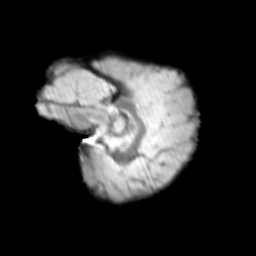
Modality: T2w
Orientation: sagittal
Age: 9
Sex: female
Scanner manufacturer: siemens
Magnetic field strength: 3 T
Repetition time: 3.8 s
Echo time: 0.07 s